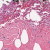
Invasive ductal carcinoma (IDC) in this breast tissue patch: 0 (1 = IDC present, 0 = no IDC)